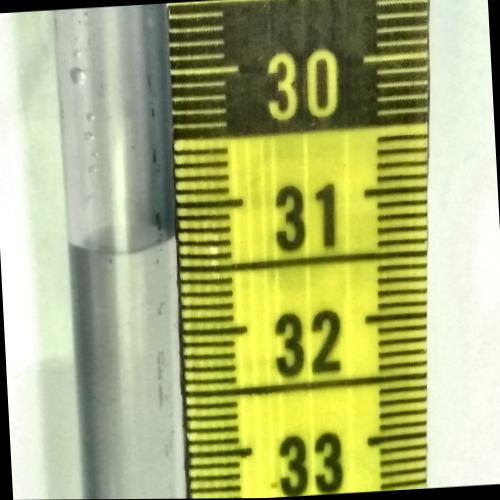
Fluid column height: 31.3 cm